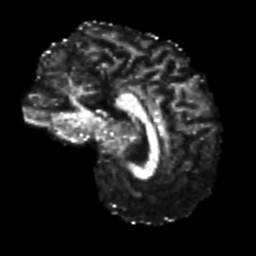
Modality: FA
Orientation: sagittal
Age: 31
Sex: male
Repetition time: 8.4 s
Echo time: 0.09 s